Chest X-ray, PA view. Patient: 48 years old, sex F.
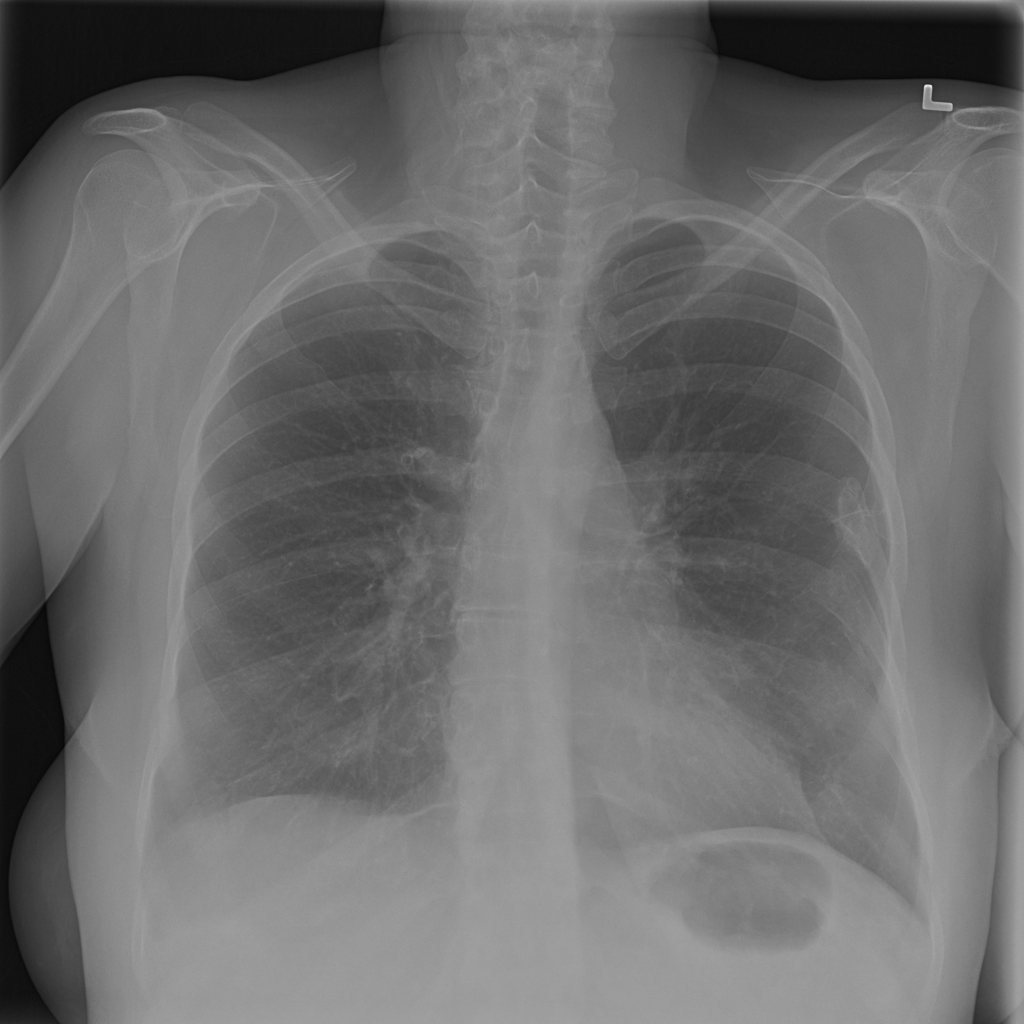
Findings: No Finding